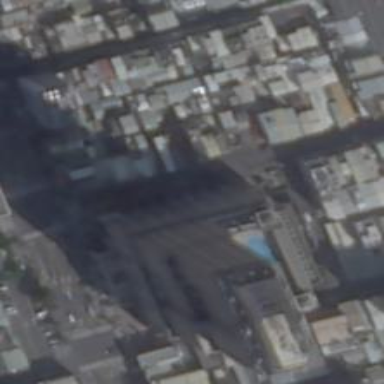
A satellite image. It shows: Part of building is shown in the image.